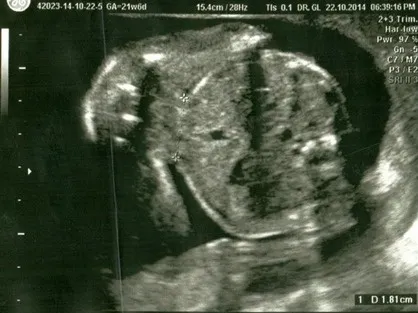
4D echography, gestational age 21 weeks, viable fetus and parasite fetus (measurement of anchor pedicle).
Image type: radiology (mri)